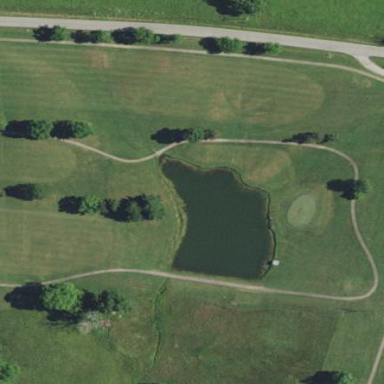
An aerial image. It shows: Scenic view of water hazard on golf course. The natural water feature adds beauty to the landscape.